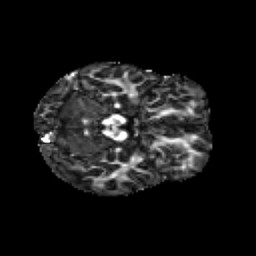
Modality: FA
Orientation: axial
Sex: male
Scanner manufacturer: siemens
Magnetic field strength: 3 T
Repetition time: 5 s
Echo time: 0.071 s